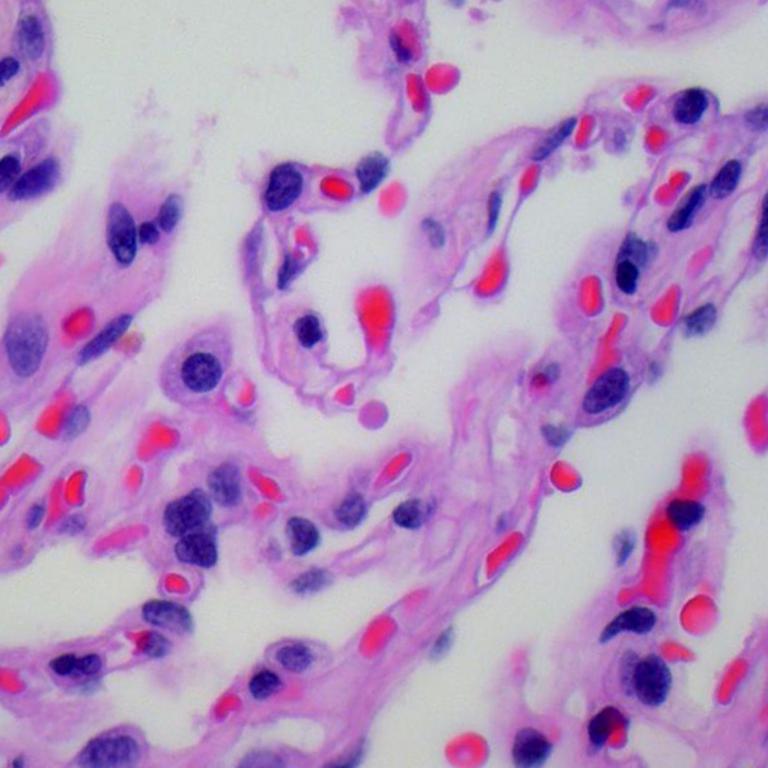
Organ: lung
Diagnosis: benign